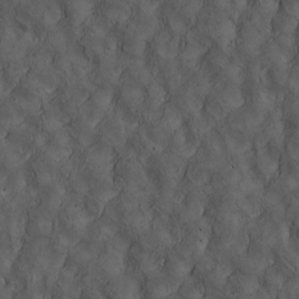
Label: non_frost